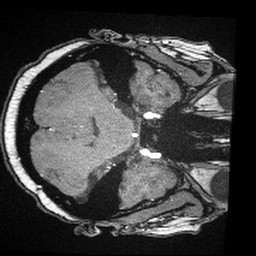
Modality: angio
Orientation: axial
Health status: ill
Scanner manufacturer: siemens
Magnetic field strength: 1.5 T
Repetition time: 0.024 s
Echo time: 0.007 s